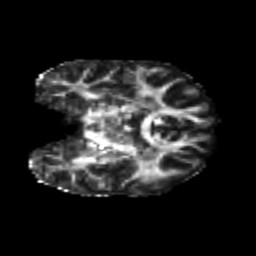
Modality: FA
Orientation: coronal
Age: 22
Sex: male
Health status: healthy
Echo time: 0.074 s